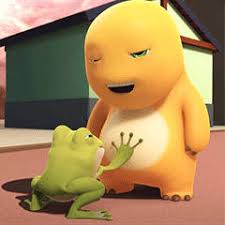
Label: nailong